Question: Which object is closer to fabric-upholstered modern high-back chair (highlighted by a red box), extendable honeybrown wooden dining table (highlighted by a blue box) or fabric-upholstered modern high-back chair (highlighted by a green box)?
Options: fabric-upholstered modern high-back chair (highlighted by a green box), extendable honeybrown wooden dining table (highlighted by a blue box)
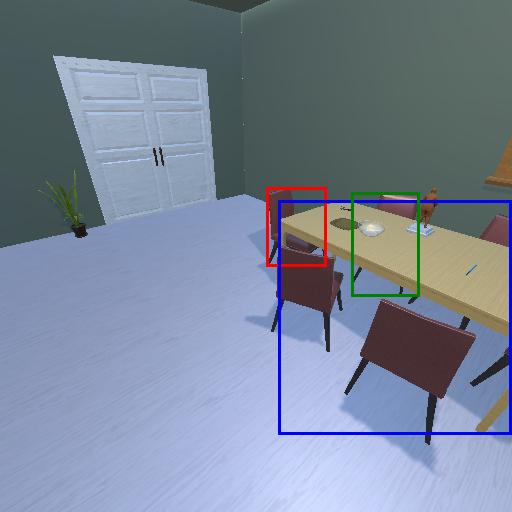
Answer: fabric-upholstered modern high-back chair (highlighted by a green box)